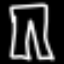
Label: pants